Question: I am trying to find some of the total prices from my collects but it seems there is a data mismatch somewhere I can't solve so if anyone can assist me to do so I will be thankful
'''
val id = auth.currentUser?.uid.toString()
dref = FirebaseDatabase.getInstance().getReference("tempCart").child(id)
dref.addValueEventListener(object : ValueEventListener {
override fun onDataChange(snapshot: DataSnapshot) {
if(snapshot.exists()){
for (cartSnapshot in snapshot.children){
val cart = cartSnapshot.getValue(CartData::class.java)
cartList.add(cart!!)
toto = cartSnapshot.child("totalPrice").getValue(Int::class.java)!!
toto += toto
}
orderCost.text = toto.toString()
cartRecycler.adapter = cartAdapter
}
}
override fun onCancelled(error: DatabaseError) {
TODO("Not yet implemented")
}
})
'''
I have tried several times to fix it by reading the guides online they are changing the data from firebase to integer, but when I do so it tells me I cant cast 'java.lang.string' to 'int'

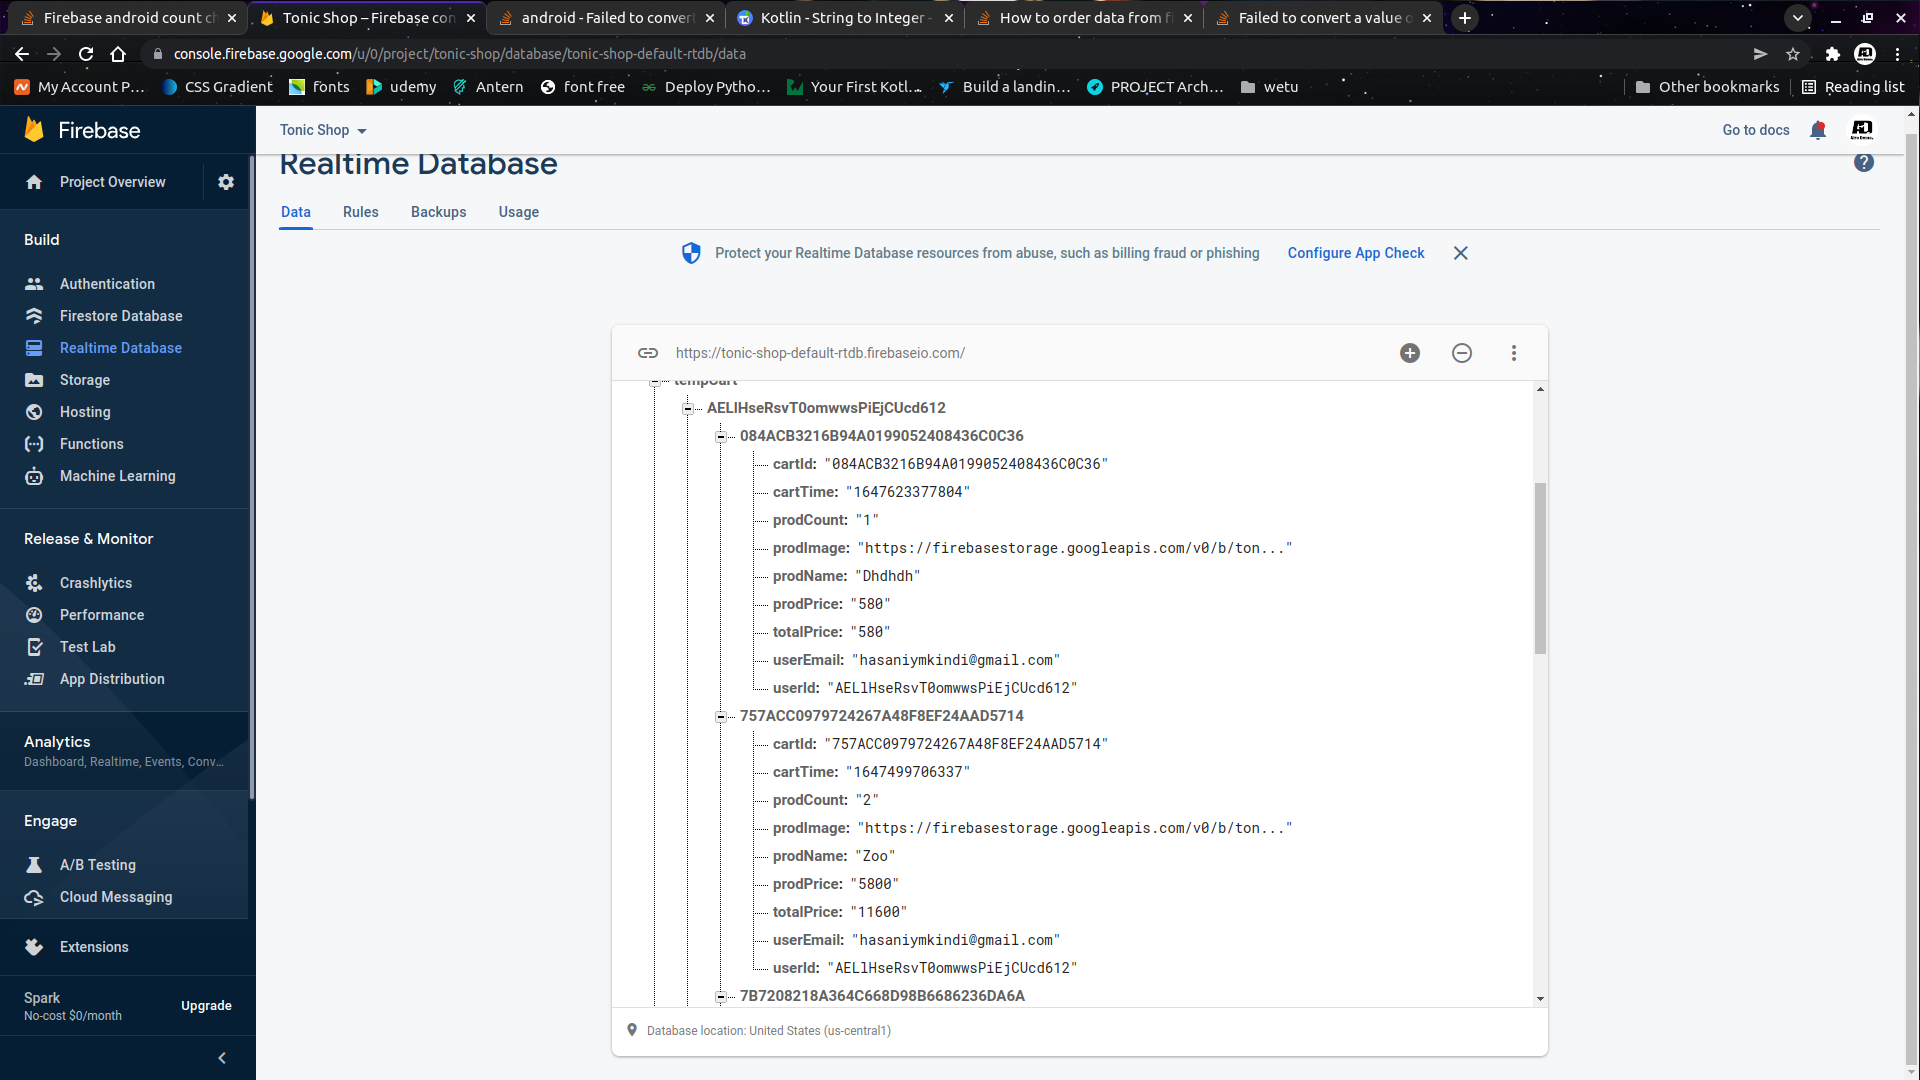
Answer: Your total price may be a numeric value, but you stored it as a string in your database. So you will have to read that string value from the database, and then convert it to a number:
'''
val str = cartSnapshot.child("totalPrice").getValue(String::class.java)!!
val value = str.toInt();
toto += value
'''
I strongly recommend storing the 'totalPrice' as a number in the database though, as its best to fix this type of type conversion problem at the source.